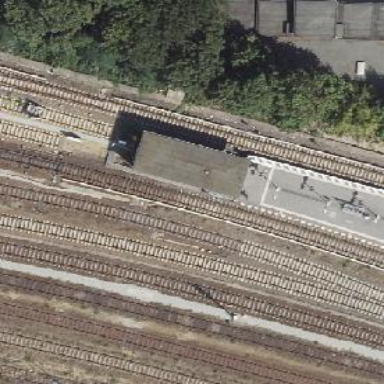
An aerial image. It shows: Railway signal.